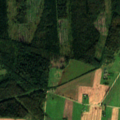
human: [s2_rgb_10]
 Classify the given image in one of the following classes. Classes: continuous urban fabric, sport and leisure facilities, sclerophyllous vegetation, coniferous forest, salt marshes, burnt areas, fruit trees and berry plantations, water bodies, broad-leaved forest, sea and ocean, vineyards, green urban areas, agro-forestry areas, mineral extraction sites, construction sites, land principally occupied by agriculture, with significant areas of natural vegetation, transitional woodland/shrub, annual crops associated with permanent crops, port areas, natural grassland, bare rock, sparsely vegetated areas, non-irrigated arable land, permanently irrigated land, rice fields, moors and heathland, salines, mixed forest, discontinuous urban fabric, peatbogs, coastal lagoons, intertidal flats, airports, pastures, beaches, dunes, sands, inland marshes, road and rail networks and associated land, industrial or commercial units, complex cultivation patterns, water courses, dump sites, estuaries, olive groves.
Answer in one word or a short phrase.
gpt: non-irrigated arable land, complex cultivation patterns, broad-leaved forest, coniferous forest, mixed forest, transitional woodland/shrub